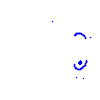
Particle: pion